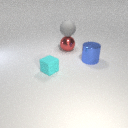
small cyan rubber cube in front of large blue metal cylinder